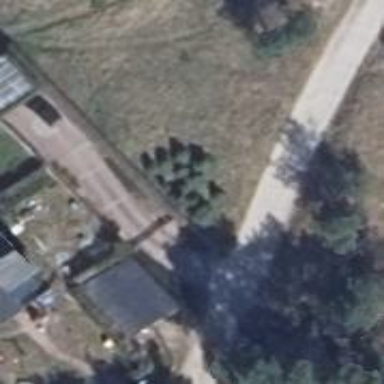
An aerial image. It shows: Row of trees in natural setting.